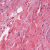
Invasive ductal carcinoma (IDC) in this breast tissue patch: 0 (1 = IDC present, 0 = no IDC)